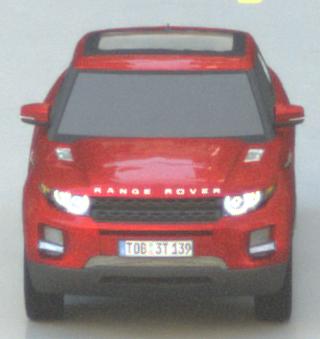
Make: Land Rover
Model: Range Rover Evoque 2.0 Si4
Detailed model: Range Rover Evoque (I)
Model produced from: 2011/08
Model produced until: 2013/11
Doors: 5
Color: red
Road condition: wet road
Daytime: morning or afternoon
Contrast: low contrast